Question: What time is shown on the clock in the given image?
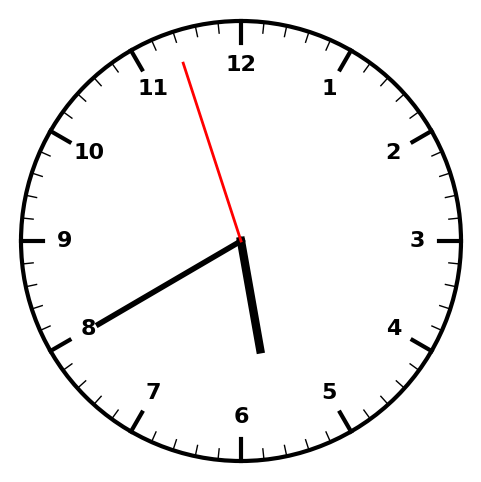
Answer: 05:39:57